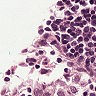
Metastatic tissue present: no